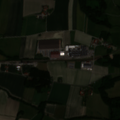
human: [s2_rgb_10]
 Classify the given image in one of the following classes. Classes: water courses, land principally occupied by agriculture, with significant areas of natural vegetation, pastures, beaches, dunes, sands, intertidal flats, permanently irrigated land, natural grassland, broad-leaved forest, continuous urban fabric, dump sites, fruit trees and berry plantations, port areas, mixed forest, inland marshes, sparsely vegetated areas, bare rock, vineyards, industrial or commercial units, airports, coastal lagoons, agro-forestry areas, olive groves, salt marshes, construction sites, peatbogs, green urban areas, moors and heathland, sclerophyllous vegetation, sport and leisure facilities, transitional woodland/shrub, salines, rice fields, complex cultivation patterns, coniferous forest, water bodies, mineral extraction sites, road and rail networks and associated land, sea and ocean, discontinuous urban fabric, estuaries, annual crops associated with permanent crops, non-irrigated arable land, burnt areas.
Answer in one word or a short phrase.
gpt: discontinuous urban fabric, non-irrigated arable land, complex cultivation patterns, land principally occupied by agriculture, with significant areas of natural vegetation